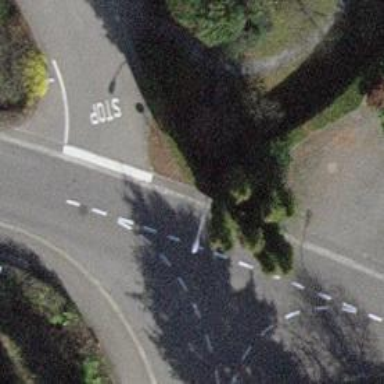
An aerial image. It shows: Stop road.